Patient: sex M, age 72
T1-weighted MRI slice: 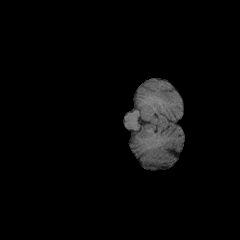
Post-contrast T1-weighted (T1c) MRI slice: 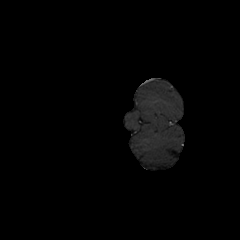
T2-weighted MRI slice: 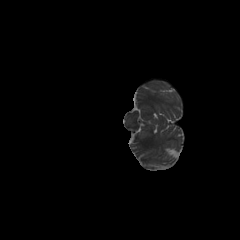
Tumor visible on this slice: no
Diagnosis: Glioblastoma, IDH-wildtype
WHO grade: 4